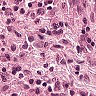
Metastatic tissue present: no